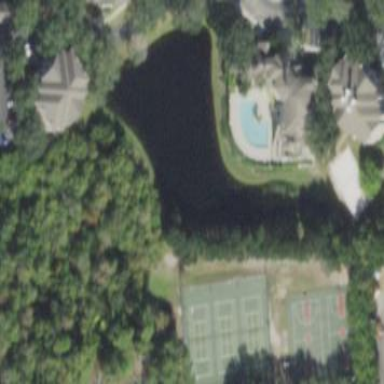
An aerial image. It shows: Peaceful pond surrounded by nature.